Question: >
<URL>
Ok... So I am trying to build a messaging system with php and when a message comes in I need the little number >>>Messages (0)<<< to change to the new amount WITHOUT reloading the whole page. It would be nice if I could just reload the entire page with jquery or something and then just the things that changed would change... Thats what I really want.
The number is coming from the amount of unread messages in the database relating to the loggedin user. In the image you can see where the numbers show up when a new message comes in but not until the page is loaded... I need it to check for changes in at least 2 different locations and run querys about every 30 sec.

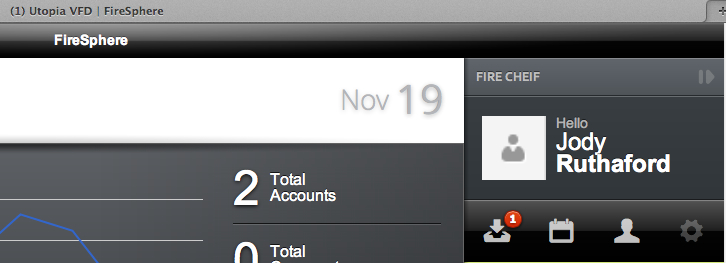
Answer: You'll need , here is an example:
First, when you load the page, you need to get the last ID of the messages sent.
'''
$lastID = SELECT MAX(id) AS 'id' FROM 'messages' WHERE 'to' = . getLoggedUserId()
'''
Then, you need to pass that to Ajax:
'''
$(document).ready(function(){
setInterval(function(){
$.get("page.php?checkMessages&lastID=<?php echo $lastID; ?>", function(amount){
if(amount > 0){
$("span.newMessages").text(amount);
}
})
},10*1000); // every 10 seconds
})
'''
On , you will have:
'''
<?php
if( isset($_GET["checkMessages"]) ){
$lastID = (int)$_GET["lastID"]; // just for security
$newMessages = 'SELECT COUNT(*) AS 'amount' FROM 'messages' WHERE 'id' > ' . $lastID . ' AND 'to' = ' . getLoggedUserId()
echo $newMessages;
exit;
}
?>
'''
Then, every 10 seconds, only the 'span' with the amount of new messages will be loaded.